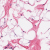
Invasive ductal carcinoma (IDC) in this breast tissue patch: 0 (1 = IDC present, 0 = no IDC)